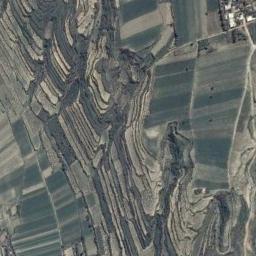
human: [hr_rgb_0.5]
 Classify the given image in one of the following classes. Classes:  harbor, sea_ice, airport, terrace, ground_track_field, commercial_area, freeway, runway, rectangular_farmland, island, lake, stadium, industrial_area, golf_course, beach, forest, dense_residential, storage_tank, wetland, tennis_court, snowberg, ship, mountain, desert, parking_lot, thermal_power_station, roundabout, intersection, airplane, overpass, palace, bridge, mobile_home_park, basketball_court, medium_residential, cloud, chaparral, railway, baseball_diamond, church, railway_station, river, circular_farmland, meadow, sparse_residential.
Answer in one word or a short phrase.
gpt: terrace